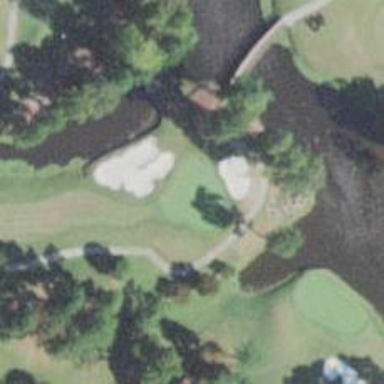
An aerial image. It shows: View of golf hole.